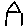
Label: house